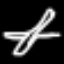
Label: airplane